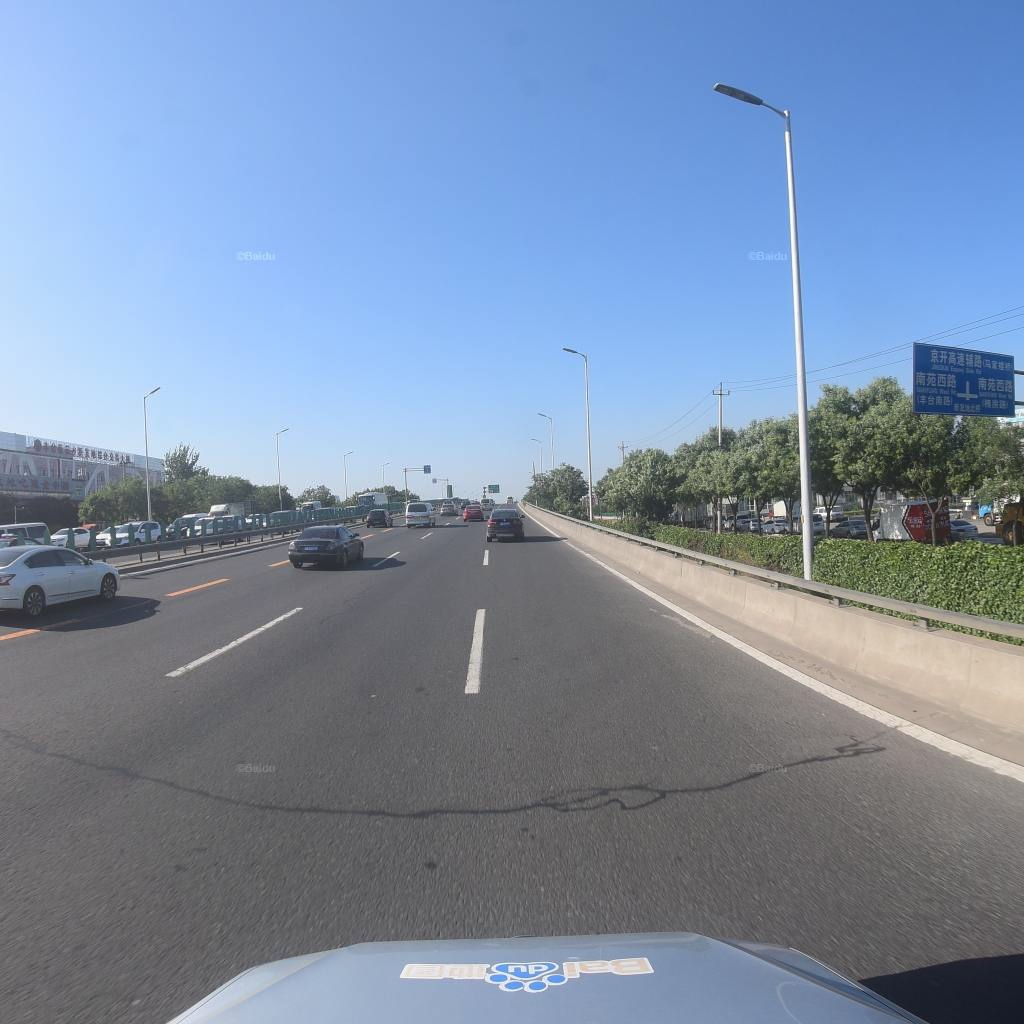
Region: Fengtai
Road damage annotations: transverse patch, longitudinal patch